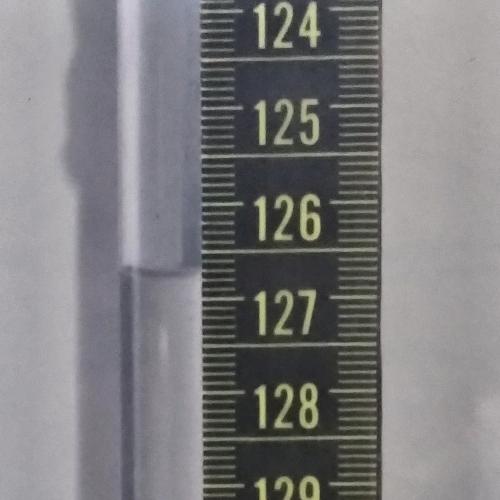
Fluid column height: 126.7 cm